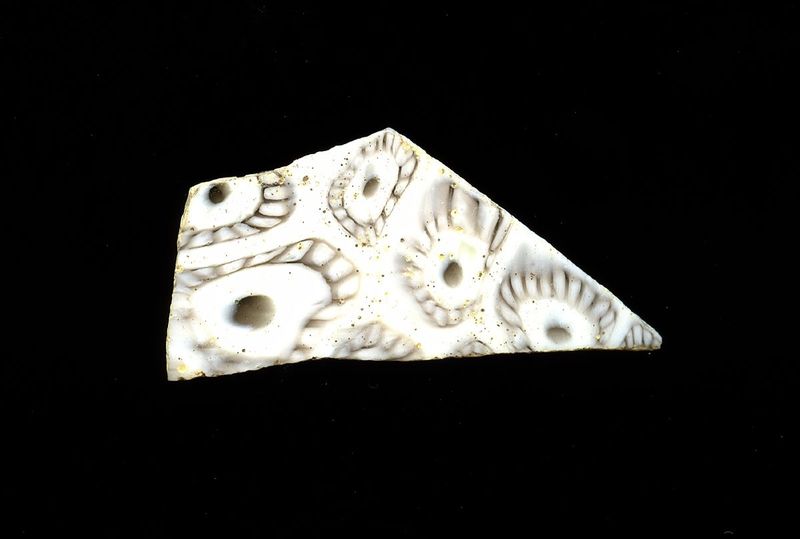
Titel: Fragment eines Gefäßes
Standort: Hamburg
Institution: Museum für Kunst und Gewerbe Hamburg
Schlagwörter: weiß, ausschnitt, glas, ornament, keramik, antike, technik, löcher, kaiserzeit, zerbrochen, umgebung, scherbe, blumenornamente, gefäß, frühe kaiserzeit, prinzipat, römische, millefiori, mittlere, späte